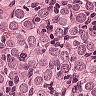
Metastatic tissue present: yes